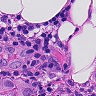
Metastatic tissue present: yes